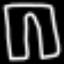
Label: pants